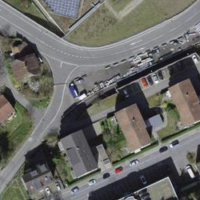
EUNIS habitat code: 54
Species observed at this site:
Milvus milvus
Stellaria media
Cardamine flexuosa